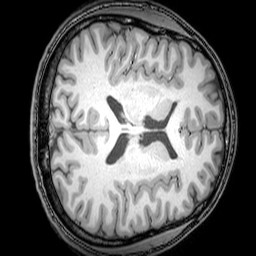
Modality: T1w
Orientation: axial
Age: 25
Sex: male
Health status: healthy
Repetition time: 0.081 s
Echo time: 0.037 s